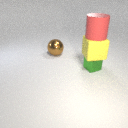
large red rubber cylinder above small green metal cube